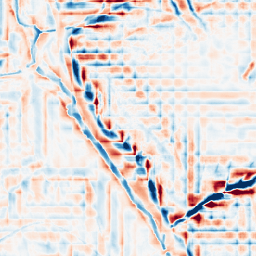
Category: wavelet
Decomposition family: wavelet_dwt
Decomposition parameters: wavelet: db2
level: 4
Upsampling method: cubic_mitchell
Upsampling parameters: scale: 8
Upsampling scale: 8